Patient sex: M
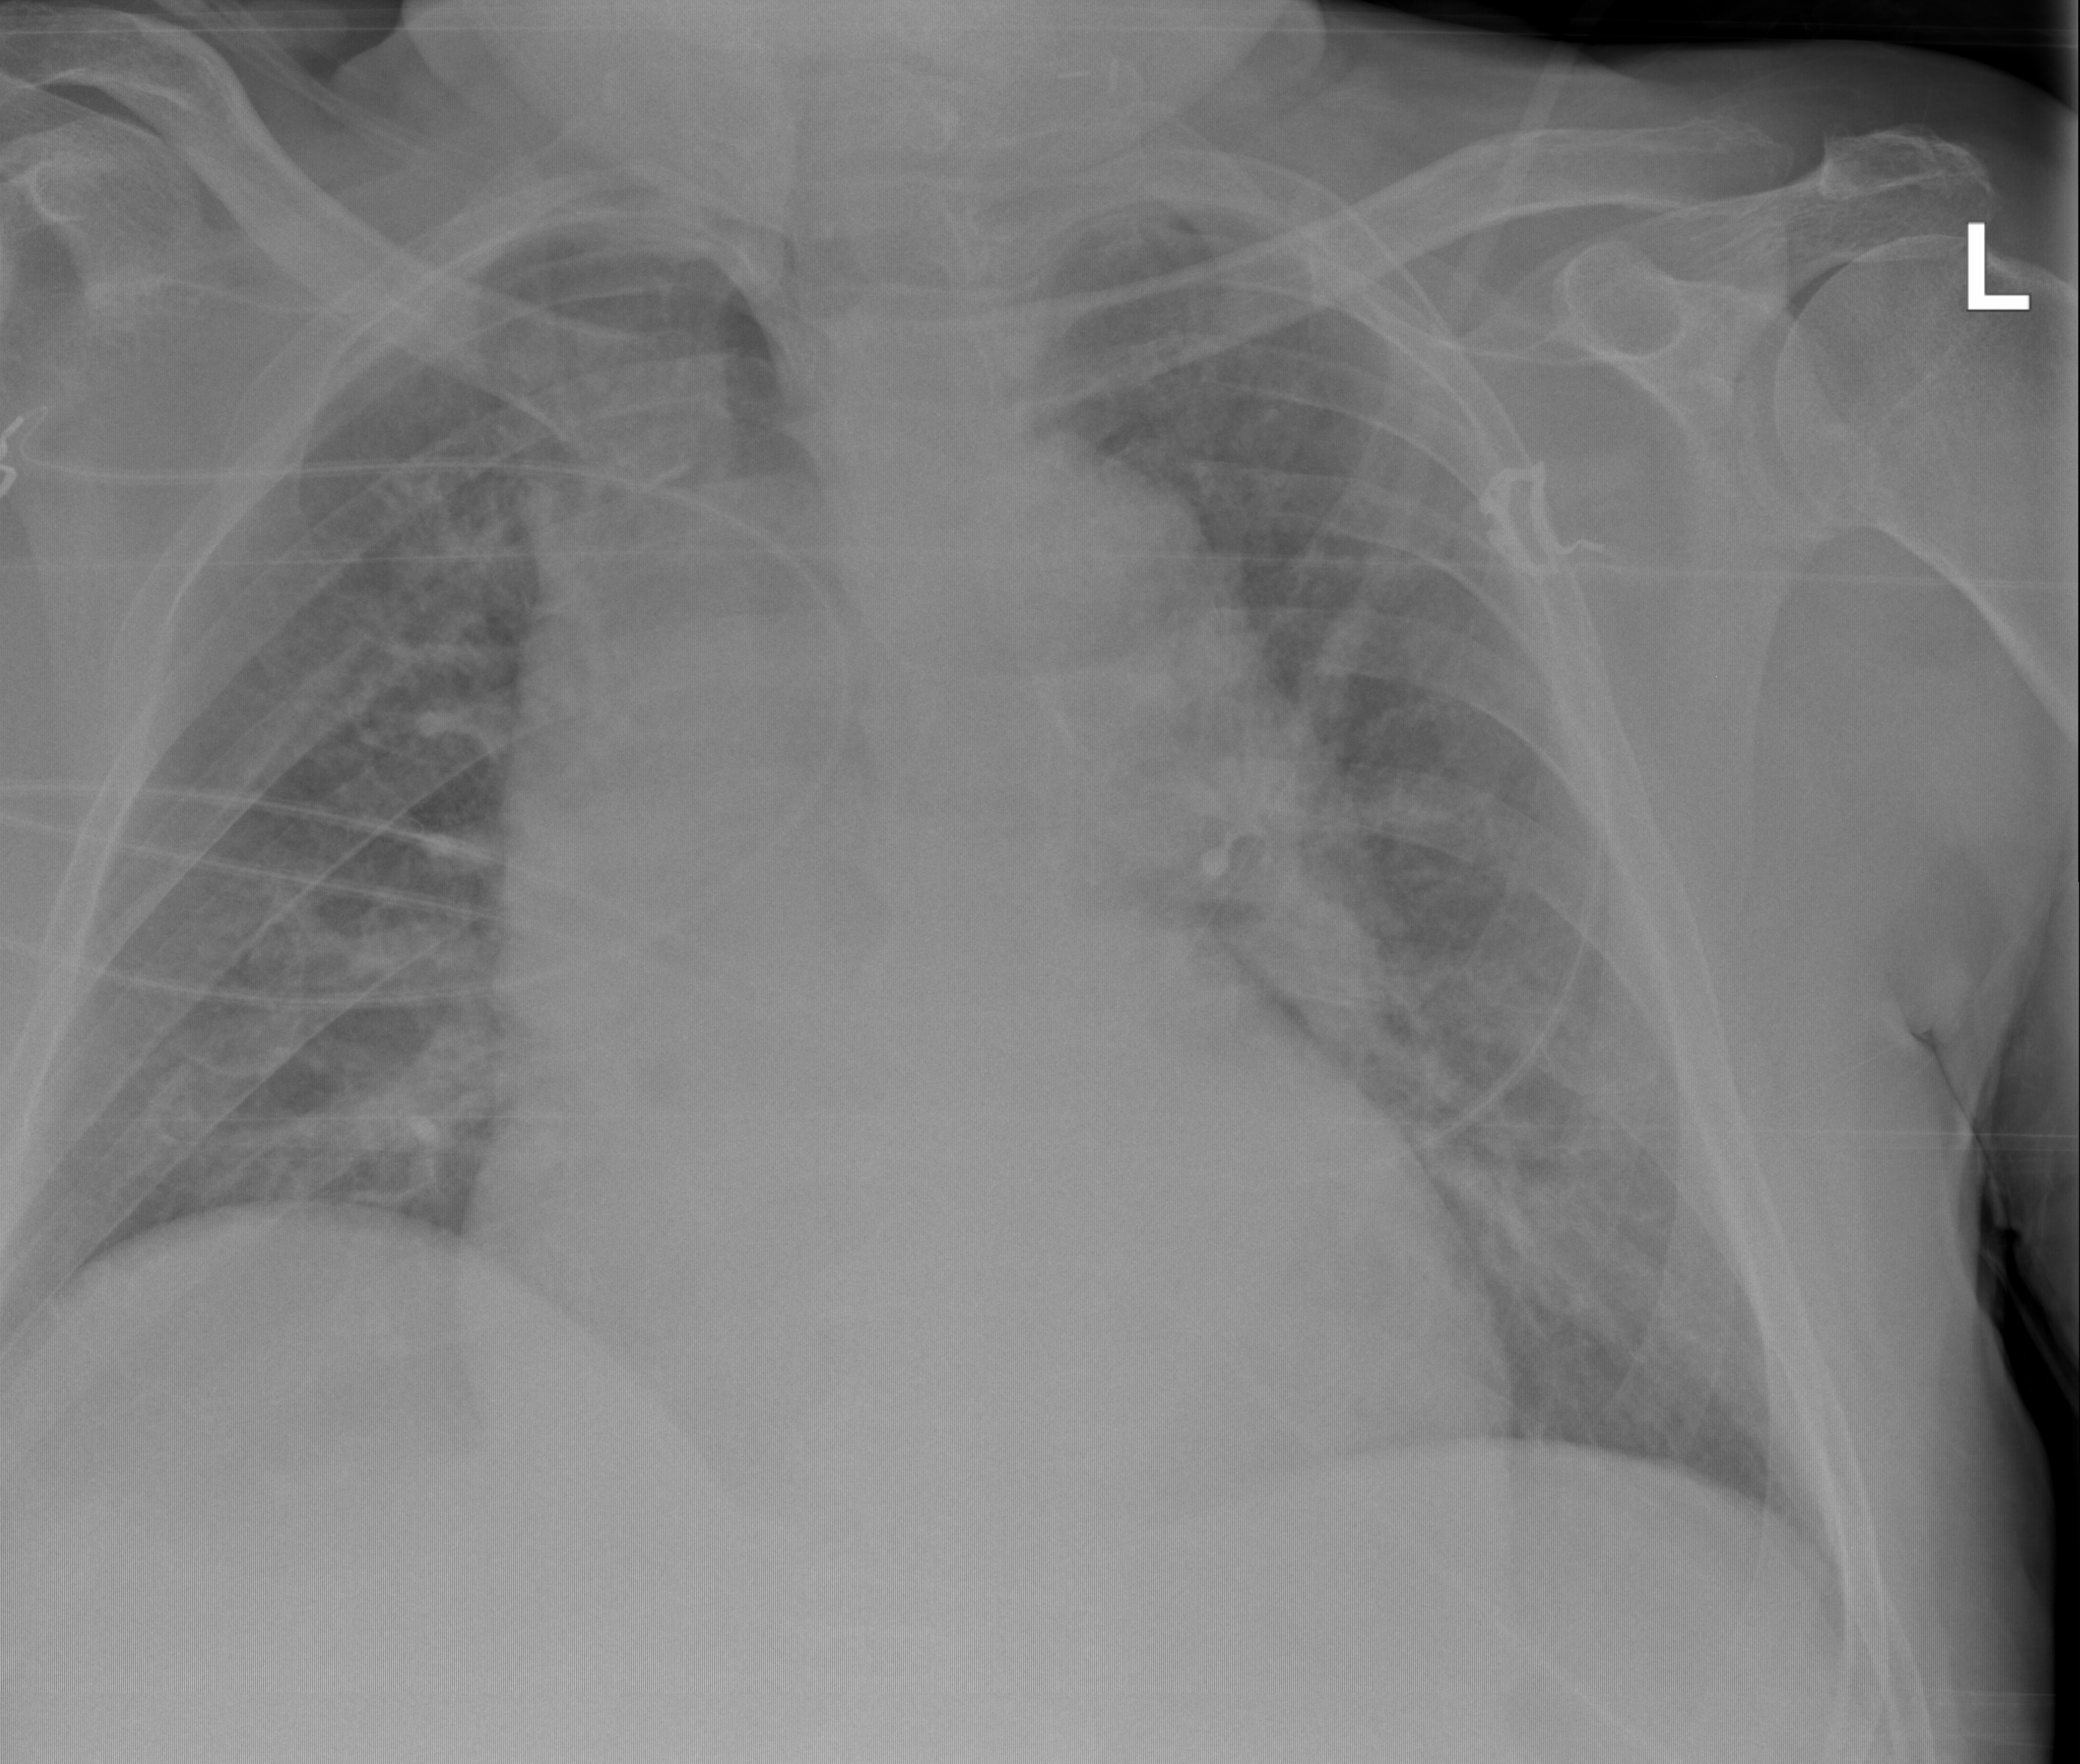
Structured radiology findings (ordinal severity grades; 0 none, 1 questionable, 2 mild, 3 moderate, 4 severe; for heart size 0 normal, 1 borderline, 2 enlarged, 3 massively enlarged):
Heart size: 2
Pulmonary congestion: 2
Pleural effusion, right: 0
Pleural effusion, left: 0
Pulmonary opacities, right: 2
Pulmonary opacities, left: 2
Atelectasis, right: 1
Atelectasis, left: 0